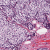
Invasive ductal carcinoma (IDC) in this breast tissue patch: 1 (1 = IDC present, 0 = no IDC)